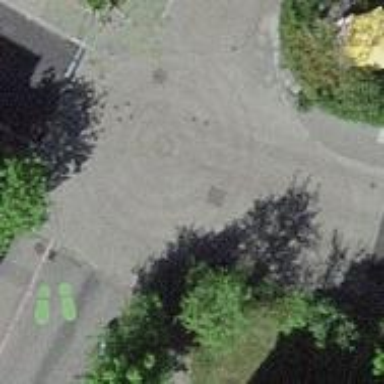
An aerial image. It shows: Kerb serving as barrier.